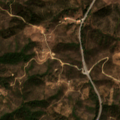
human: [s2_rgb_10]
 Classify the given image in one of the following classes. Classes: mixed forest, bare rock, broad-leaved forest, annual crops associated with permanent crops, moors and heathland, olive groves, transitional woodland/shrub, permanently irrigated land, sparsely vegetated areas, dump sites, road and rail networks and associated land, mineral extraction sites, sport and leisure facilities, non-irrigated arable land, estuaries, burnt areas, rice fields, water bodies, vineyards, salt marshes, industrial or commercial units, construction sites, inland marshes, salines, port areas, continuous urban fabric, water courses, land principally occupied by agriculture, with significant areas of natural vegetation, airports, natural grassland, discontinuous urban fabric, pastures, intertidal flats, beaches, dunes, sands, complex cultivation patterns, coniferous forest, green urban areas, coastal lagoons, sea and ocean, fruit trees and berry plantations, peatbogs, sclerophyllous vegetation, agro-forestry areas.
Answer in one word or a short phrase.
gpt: land principally occupied by agriculture, with significant areas of natural vegetation, broad-leaved forest, natural grassland, sclerophyllous vegetation, transitional woodland/shrub